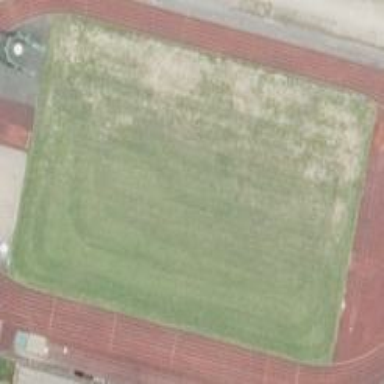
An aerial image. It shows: Grass pitch for athletics and football leisure sports.